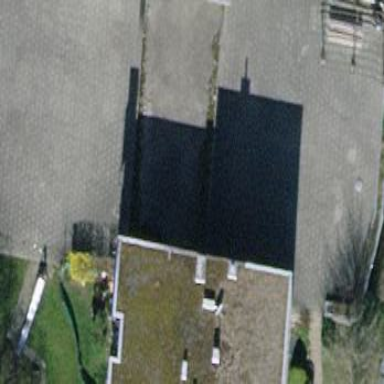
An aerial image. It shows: View of roof of building.